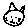
Label: cat